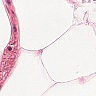
Metastatic tissue present: no